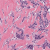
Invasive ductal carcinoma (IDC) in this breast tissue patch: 1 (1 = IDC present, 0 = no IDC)